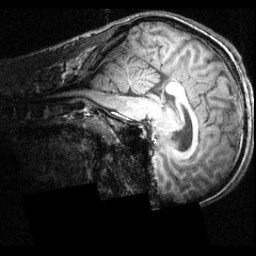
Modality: T1w
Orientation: sagittal
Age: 19
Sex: male
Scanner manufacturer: siemens
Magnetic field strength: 3.951 T
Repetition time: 1.5 s
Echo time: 0.00335 s